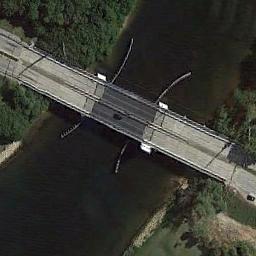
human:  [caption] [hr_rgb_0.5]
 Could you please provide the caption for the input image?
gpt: On one side of the river, There are farmland  And on the other side, There are settlements .

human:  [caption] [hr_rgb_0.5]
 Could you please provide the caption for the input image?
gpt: There is a bridge over the river with some trees and grass beside .

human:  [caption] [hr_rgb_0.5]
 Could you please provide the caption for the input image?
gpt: A bridge built on a dark green river and some green plants on both sides of the river .

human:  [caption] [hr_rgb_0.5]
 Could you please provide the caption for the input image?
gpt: A bridge connects the green fields on both sides of the deep blue river, With curved supports under the bridge .

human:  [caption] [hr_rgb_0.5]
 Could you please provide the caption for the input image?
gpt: Many trees are around the bridge .